Question: How to change color on this R code:
'''
ggplot(data = melted_cormat, aes(x=Var1, y=Var2, fill=value)) +
geom_tile() +theme(axis.text.x = element_text(angle = 90, hjust = 1))
'''
i meant, this background colour.

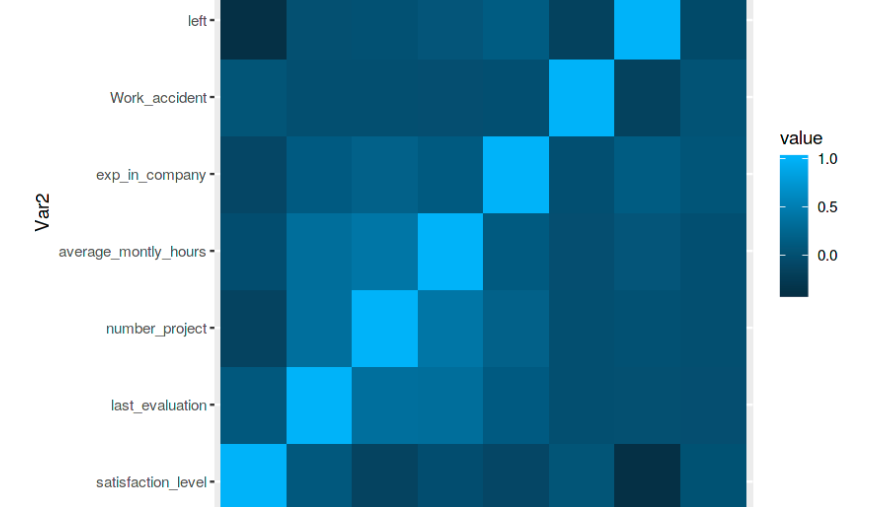
Answer: Fill in the colors you like in 'scale_fill_gradientn()':
'''
# sample data
x <- Orange
colnames(x) <- c("Var1", "Var2", "value")
# plot
ggplot(x, aes(x=Var1, y=Var2, fill=value)) +
geom_tile()+
theme(axis.text.x = element_text(angle = 90, hjust = 1))+
scale_fill_gradientn(colours = c("blue", "green", "yellow", "red"))
'''
Does this solve your problem?